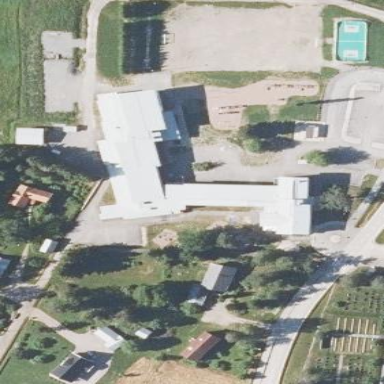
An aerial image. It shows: School.